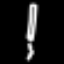
Label: pencil